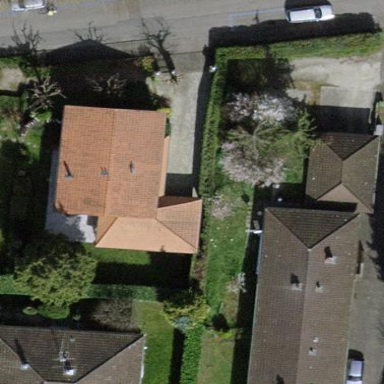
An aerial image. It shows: Garden enclosed by fence.